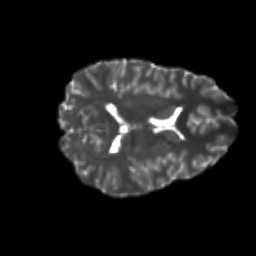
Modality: T2w
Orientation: axial
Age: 23
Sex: female
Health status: healthy
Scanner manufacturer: philips
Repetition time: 7.391 s
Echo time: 0.08599 s